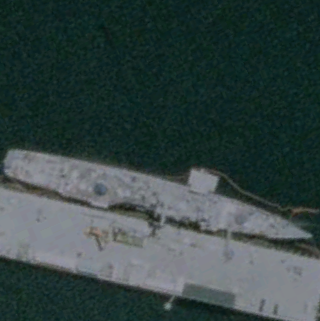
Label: cruiser